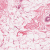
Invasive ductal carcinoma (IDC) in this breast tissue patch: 0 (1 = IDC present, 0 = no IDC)